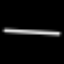
Label: line